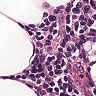
Metastatic tissue present: no